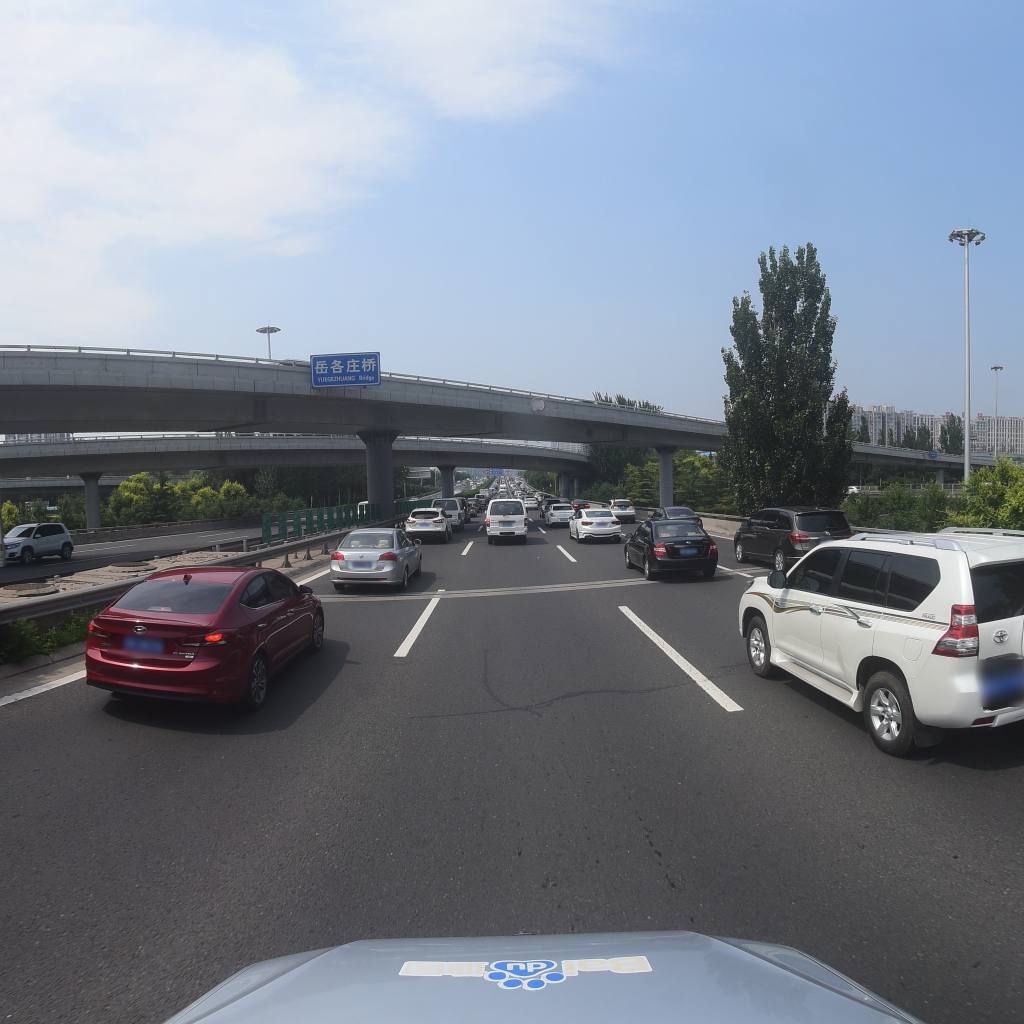
Region: Fengtai
Road damage annotations: longitudinal patch, transverse patch